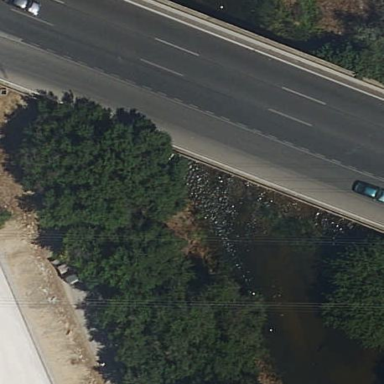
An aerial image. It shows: Man-made bridge.